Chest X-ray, PA view. Patient: 65 years old, sex M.
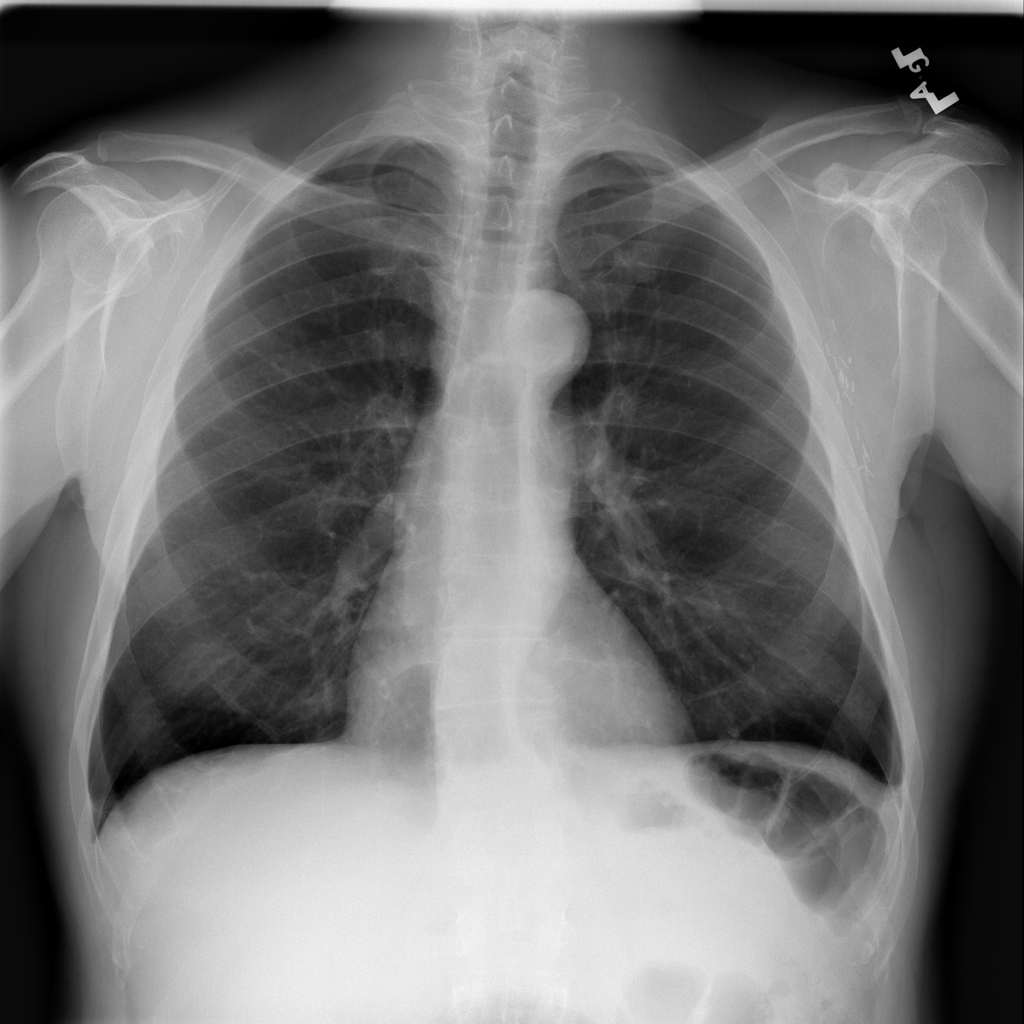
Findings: Emphysema